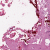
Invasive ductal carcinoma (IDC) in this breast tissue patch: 0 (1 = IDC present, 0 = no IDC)